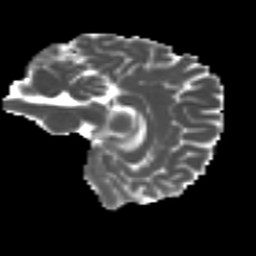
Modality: MD
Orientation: sagittal
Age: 24
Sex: female
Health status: ill
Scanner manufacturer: siemens
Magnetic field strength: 3 T
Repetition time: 6.5 s
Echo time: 0.062 s